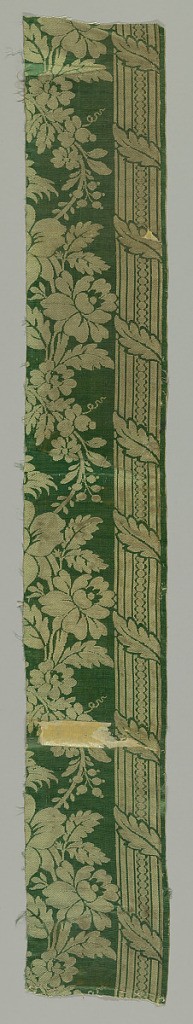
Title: Textile
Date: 19th century
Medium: silk Technique: damassé (the weft face of regular 8-harness twill with doubled warps and the warp face of an irregular 8-harness satin)
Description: Ivory pattern on green ground with a design of a continuous floral vine between two columns decorated with a spiraling leaf.